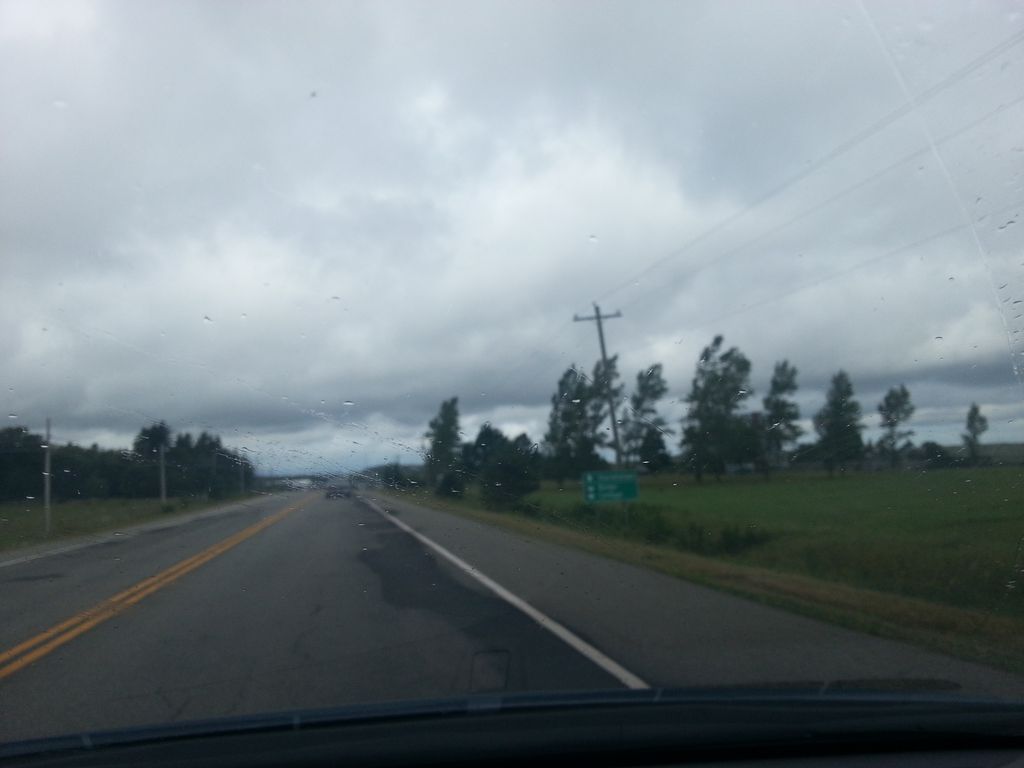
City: charlottetown